Field crop: maize
Growth stage: 2
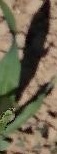
Species: maize